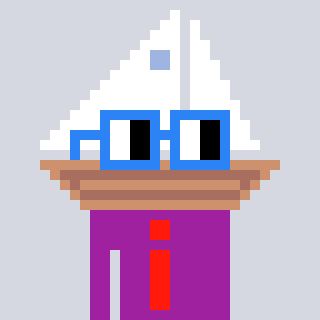
a pixel art character with square blue glasses, a sailboat-shaped head and a magenta-colored body on a cool background